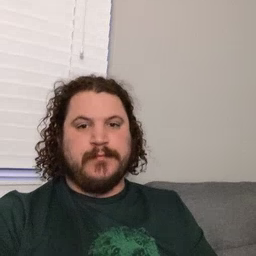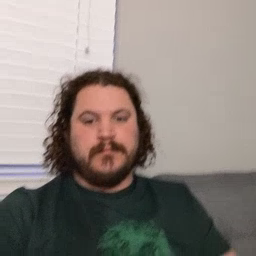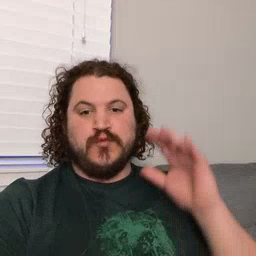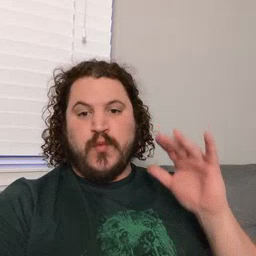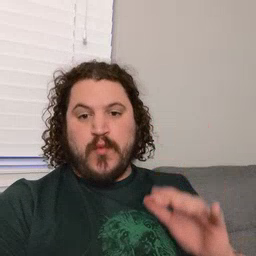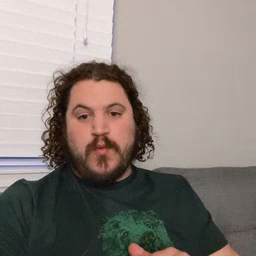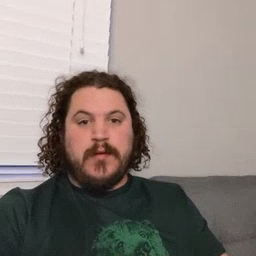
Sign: snow